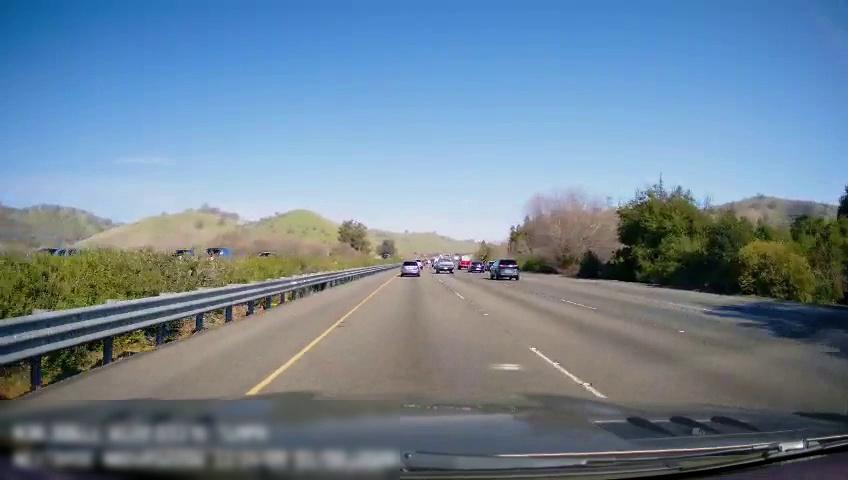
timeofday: Day
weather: Sunny
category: Drivable Space
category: Vehicles | Car
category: Vehicles | Car
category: Vehicles | Car
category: Vehicles | Car
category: Vehicles | Car
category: Vehicles | Truck
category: Vehicles | Car
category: Vehicles | SUV
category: Vehicles | Van
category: Vehicles | Truck
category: Vehicles | SUV
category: Lanes | Current Lane
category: Lanes | Current Lane
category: Lanes | Alternate Lane
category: Lanes | Alternate Lane